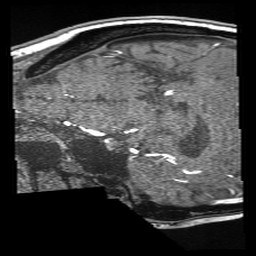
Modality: angio
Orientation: sagittal
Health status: ill
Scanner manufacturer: siemens
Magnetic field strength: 3 T
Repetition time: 0.02 s
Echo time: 0.0033 s